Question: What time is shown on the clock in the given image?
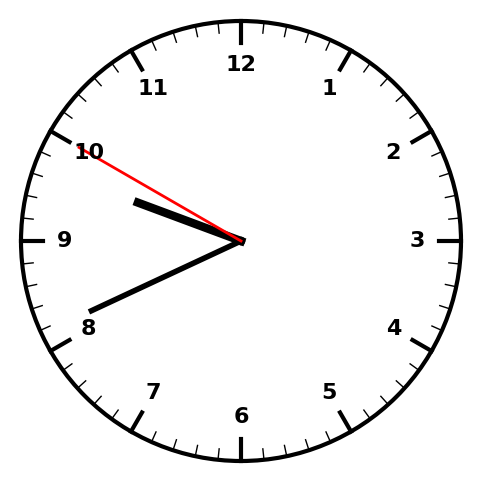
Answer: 09:40:50